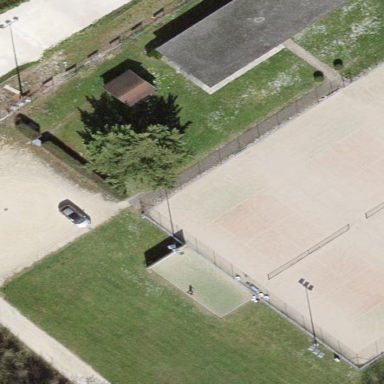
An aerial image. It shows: Concrete tennis court within leisure land pitch.